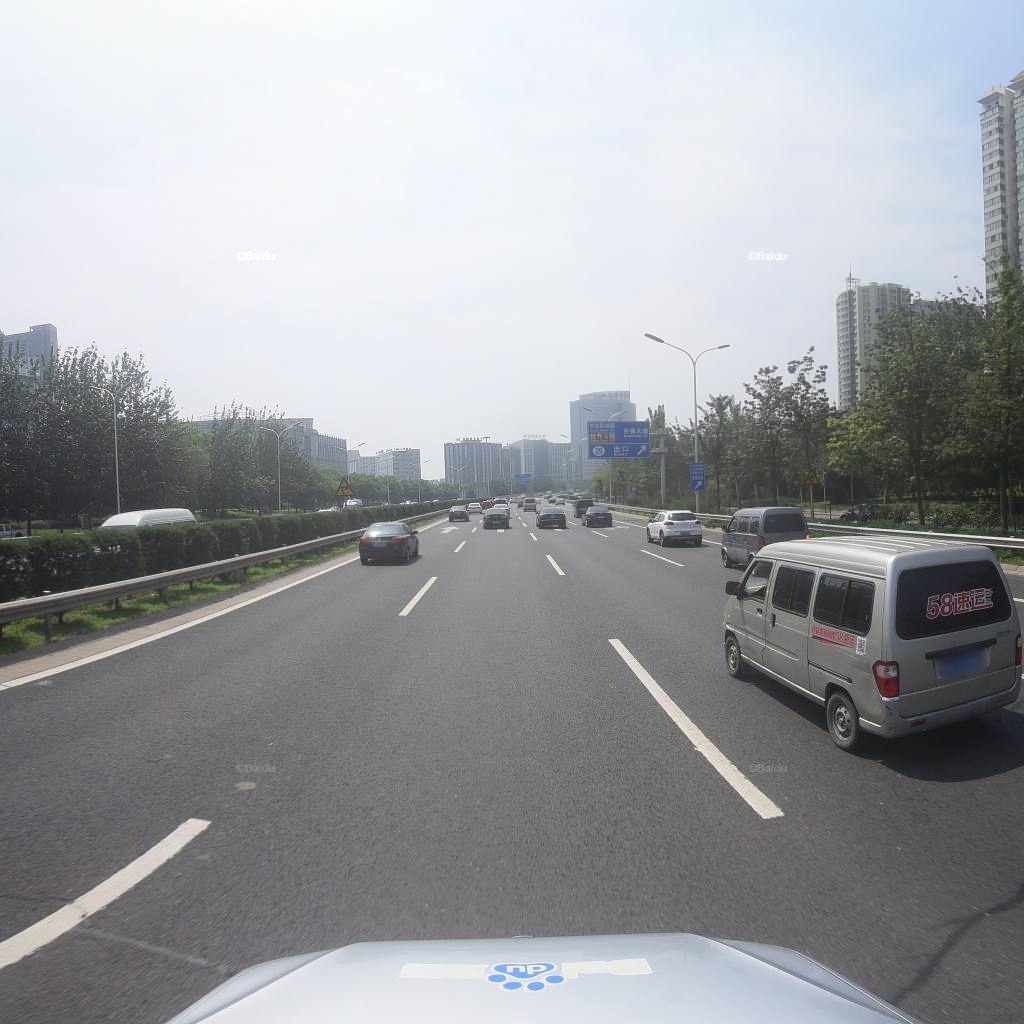
Region: Fengtai
Road damage annotations: transverse patch, transverse patch